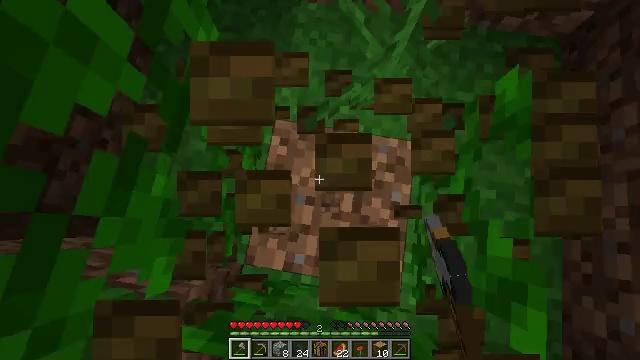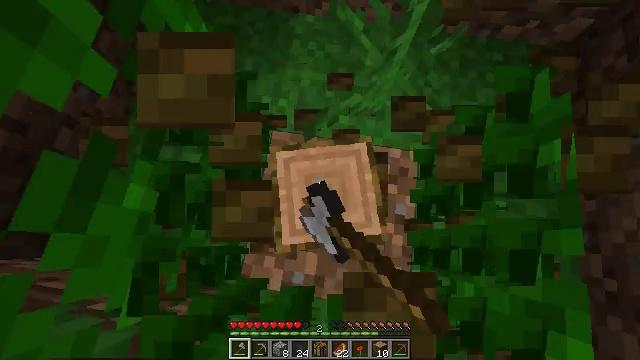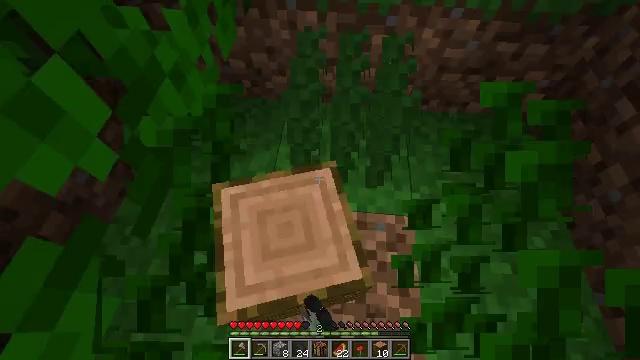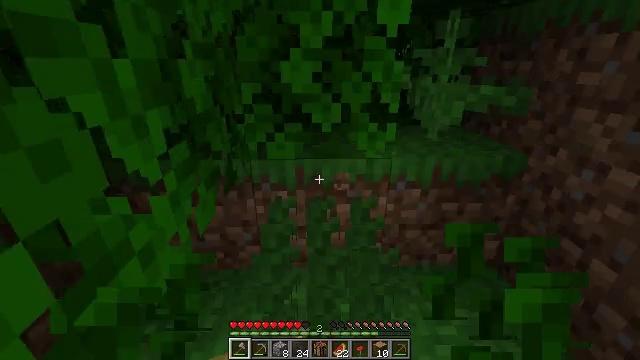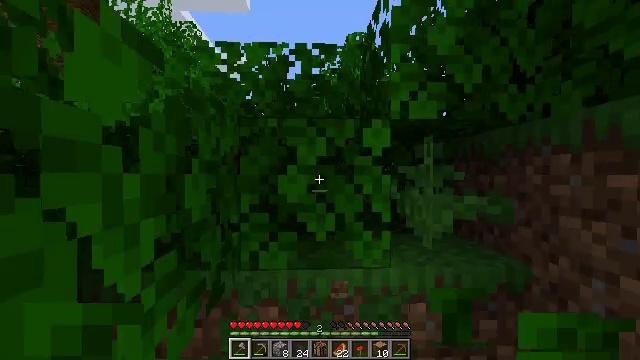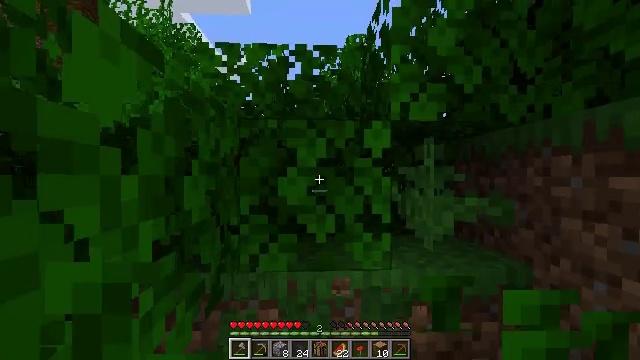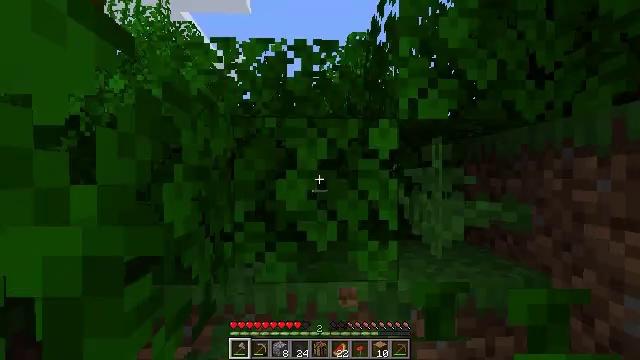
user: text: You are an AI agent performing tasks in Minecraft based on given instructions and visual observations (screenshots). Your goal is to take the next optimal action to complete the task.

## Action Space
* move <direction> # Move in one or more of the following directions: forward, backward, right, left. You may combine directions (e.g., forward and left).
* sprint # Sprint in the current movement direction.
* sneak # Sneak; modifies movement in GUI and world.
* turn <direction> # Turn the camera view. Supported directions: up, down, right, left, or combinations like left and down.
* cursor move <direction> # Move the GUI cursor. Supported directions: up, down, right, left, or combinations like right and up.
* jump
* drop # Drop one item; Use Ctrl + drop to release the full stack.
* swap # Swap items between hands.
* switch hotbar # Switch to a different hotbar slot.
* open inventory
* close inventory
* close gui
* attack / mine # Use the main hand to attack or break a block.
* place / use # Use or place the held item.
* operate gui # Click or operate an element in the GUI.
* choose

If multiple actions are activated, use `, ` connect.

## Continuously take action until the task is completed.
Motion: motion action
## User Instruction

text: Gather fern from the ground.
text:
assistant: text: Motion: turn up, attack / mine
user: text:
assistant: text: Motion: turn right and up, attack / mine
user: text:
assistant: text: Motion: turn right and up, attack / mine
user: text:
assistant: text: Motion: turn right and up
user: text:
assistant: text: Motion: move forward
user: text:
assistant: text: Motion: move forward
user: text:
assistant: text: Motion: no_op